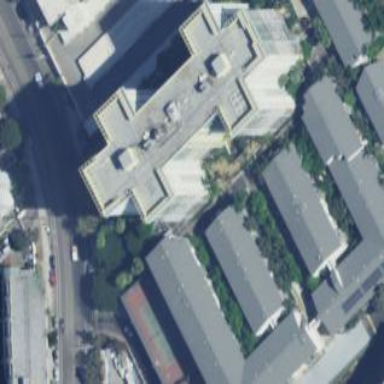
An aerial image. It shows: Two apartment buildings.